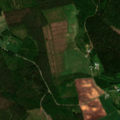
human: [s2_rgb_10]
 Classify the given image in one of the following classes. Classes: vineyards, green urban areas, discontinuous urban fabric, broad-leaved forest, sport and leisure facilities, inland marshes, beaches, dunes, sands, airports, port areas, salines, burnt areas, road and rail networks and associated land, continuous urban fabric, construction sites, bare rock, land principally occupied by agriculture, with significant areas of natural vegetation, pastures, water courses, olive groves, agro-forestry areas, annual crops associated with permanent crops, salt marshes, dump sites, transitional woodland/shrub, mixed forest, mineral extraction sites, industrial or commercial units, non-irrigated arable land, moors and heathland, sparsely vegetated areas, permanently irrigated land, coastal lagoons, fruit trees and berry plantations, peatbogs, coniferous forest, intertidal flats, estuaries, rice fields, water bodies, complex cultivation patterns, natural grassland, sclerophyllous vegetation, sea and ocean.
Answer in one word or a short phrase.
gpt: non-irrigated arable land, coniferous forest, mixed forest